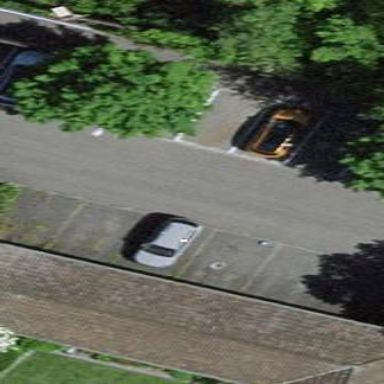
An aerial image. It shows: Street side parking area.